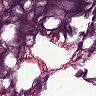
Metastatic tissue present: no